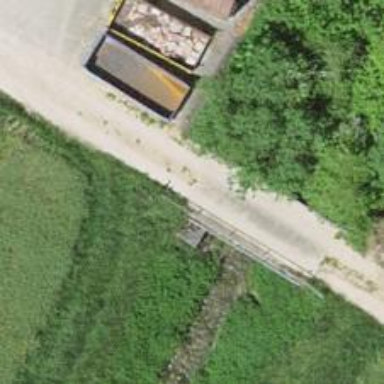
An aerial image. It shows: Gravel track on bridge with grade2 track type.